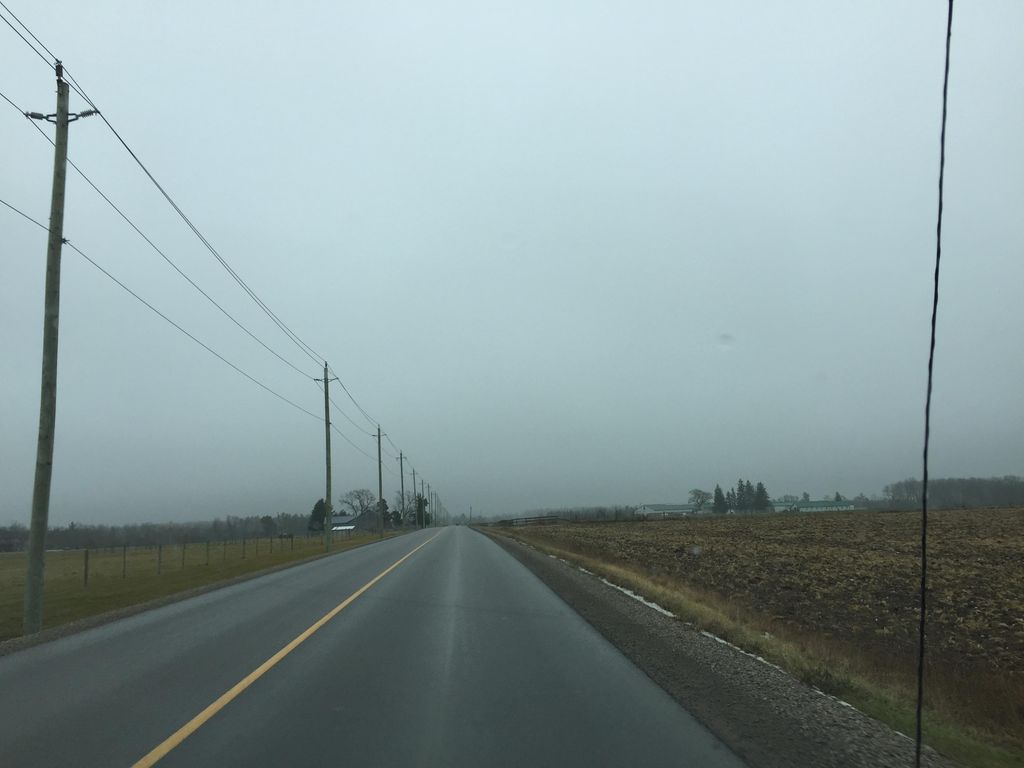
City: kitchener-waterloo